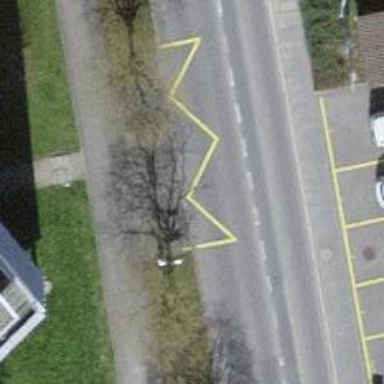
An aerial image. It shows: Bus stop with stop position for public transport.